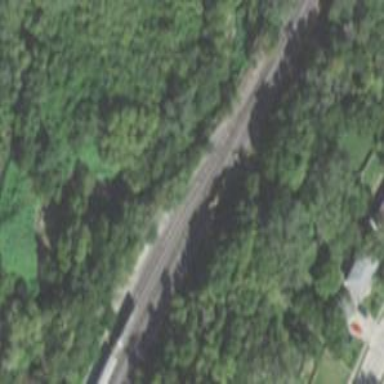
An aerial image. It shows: Railway signal.